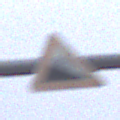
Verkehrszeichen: Gefaelle10
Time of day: MorningAfternoon
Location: Outdoor (Suburban)
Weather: Overcast
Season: NotSpecified
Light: Natural